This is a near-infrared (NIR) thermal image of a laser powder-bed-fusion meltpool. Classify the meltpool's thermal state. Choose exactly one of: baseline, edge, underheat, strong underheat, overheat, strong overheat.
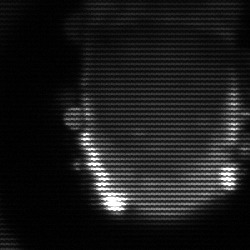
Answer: baseline